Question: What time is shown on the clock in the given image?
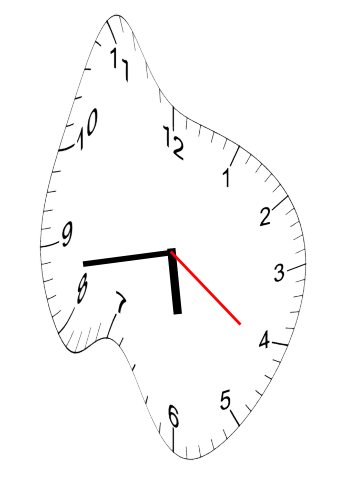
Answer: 05:43:21